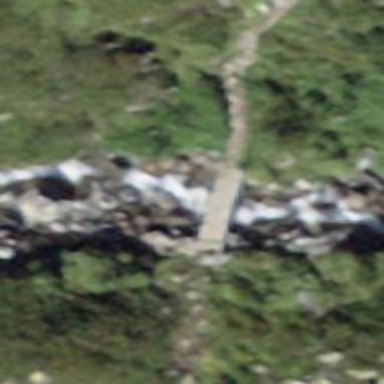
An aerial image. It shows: Unpaved path on bridge that is impassable.